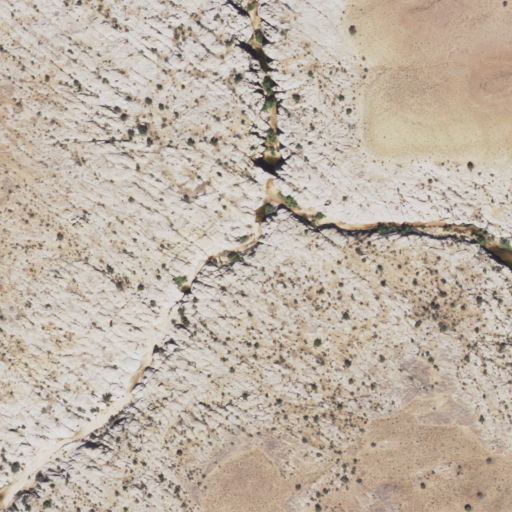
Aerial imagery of valley in Arizona named Deer Canyon containing shrub and barren land